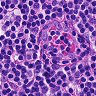
Metastatic tissue present: no